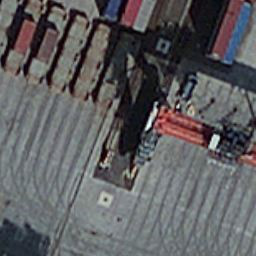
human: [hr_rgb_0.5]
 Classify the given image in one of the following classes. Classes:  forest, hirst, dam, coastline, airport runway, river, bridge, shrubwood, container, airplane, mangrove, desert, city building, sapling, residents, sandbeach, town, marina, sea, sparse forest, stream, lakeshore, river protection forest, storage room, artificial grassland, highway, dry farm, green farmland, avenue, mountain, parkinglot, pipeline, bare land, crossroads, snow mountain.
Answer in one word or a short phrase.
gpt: container